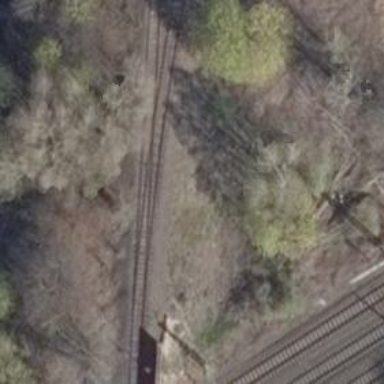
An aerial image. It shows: Railway switch with the turnout on the right side.